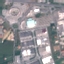
Land use / land cover class: Industrial